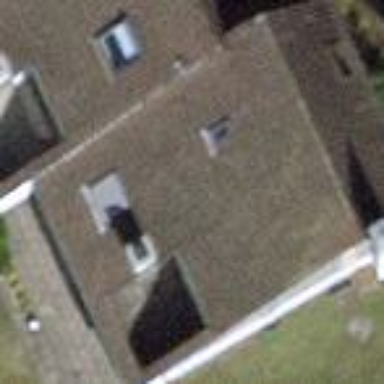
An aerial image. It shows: Terrace building with saltbox roof shape.